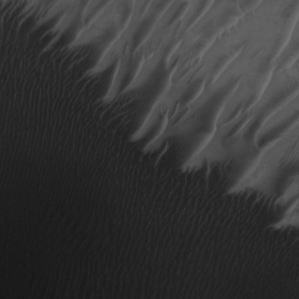
Label: non_frost